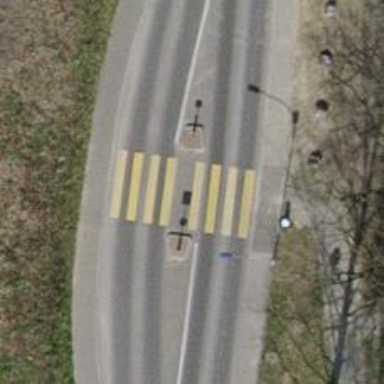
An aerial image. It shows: Footway crossing with marked paving stones.